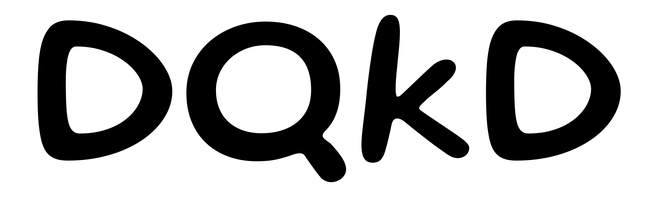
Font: Gluten_Regular